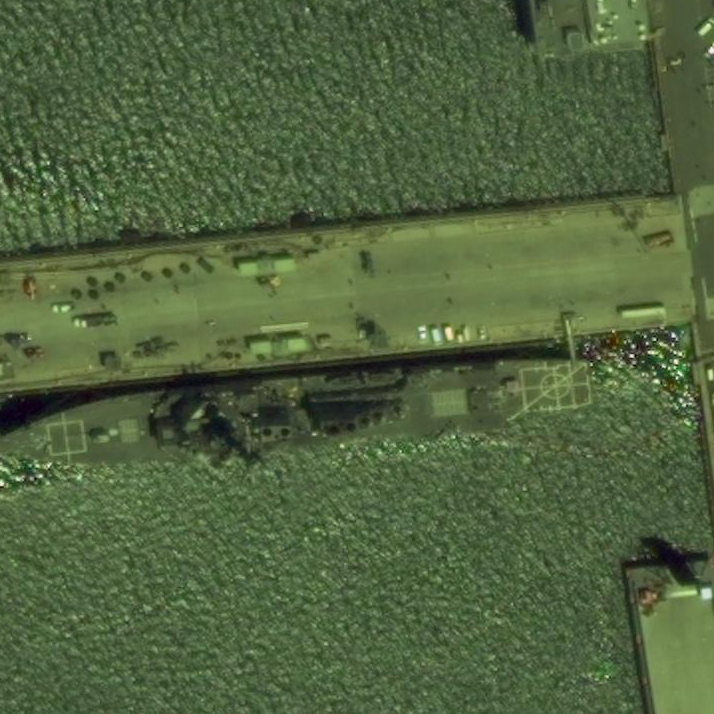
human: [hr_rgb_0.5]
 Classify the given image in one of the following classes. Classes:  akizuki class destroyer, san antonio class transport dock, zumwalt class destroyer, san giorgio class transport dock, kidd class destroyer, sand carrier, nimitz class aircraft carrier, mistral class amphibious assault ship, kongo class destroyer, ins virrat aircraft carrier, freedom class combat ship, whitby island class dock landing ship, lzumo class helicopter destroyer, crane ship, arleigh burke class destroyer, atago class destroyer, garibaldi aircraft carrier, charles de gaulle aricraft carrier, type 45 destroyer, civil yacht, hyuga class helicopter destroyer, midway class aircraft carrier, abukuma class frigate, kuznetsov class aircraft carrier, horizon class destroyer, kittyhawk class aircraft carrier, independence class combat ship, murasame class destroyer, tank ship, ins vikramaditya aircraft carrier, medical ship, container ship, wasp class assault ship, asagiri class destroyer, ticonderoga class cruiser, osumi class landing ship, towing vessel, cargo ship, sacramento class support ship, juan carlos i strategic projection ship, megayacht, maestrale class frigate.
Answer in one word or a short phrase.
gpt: Arleigh Burke class destroyer